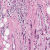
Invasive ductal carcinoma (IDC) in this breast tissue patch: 0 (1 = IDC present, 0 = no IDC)